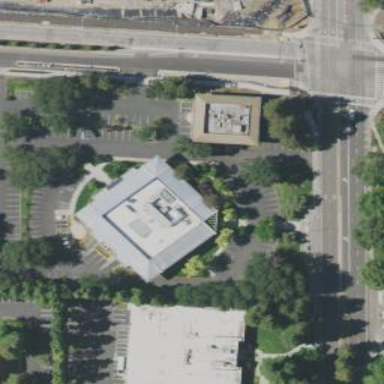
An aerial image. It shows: Office building.